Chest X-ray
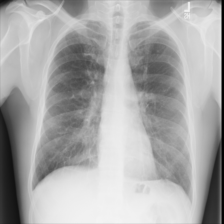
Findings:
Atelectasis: negative
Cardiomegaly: negative
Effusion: negative
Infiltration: negative
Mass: negative
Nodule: negative
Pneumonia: negative
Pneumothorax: negative
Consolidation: negative
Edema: negative
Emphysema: negative
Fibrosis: positive
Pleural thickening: negative
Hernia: negative